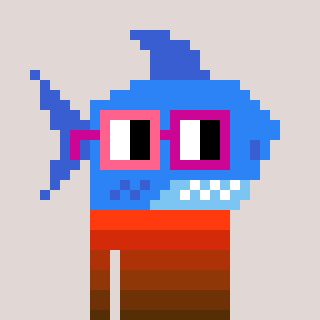
a pixel art character with square pink and red glasses, a shark-shaped head and a peachy-colored body on a warm background